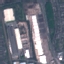
Land use / land cover: Industrial